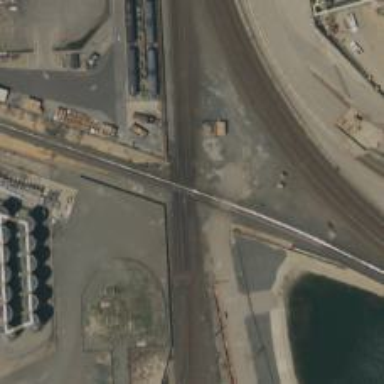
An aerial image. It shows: Railway crossing.